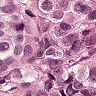
Metastatic tissue present: yes